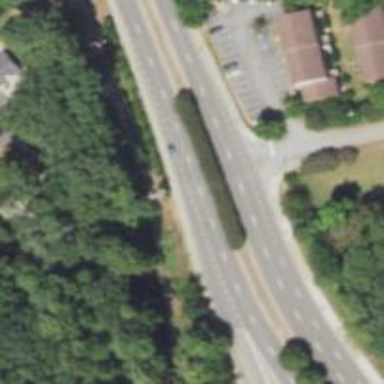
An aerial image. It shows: Trunk highway.